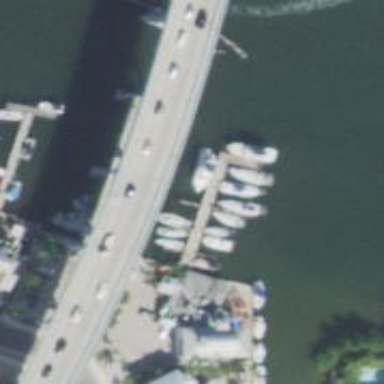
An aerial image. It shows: Man-made pier.